Question: I simply want to align some text and spans easily. So I made a table, thinking that I could somehow tell the code to not draw any lines.
Here is my example table:
'''
<table class="table">
<tbody id="checkbox_list">
<tr style='border:none' >
<td style='border:none' > Something <td>
<td style='border:none' > <span class="label label-default" style="background-color:#000000;width:35px;height:20px;display:inline-block;"><td>
</tr>
<tr style='border:none' >
<td style='border:none' > Something <td>
<td style='border:none' > <span class="label label-default" style="background-color:#000000;width:35px;height:20px;display:inline-block;"><td>
</tr>
</tbody>
</table>
'''
This is what it shows me

Anyway that I can get rid of those pesky lines besides the black box?
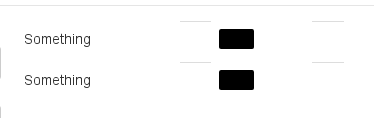
Answer: Close the td properly. Use the following CSS to solve you problem.
'''
.table tr, .table td {
border: none;
}
'''